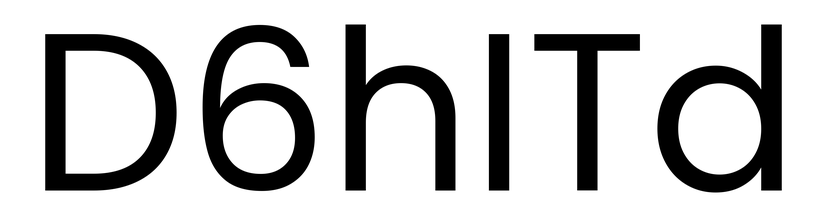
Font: Poppins-Regular